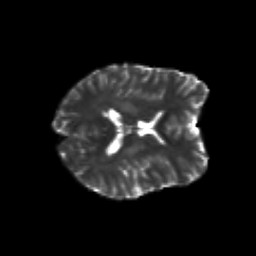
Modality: T2w
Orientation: axial
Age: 21
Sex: female
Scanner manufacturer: siemens
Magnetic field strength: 3 T
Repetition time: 3.5 s
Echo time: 0.125 s